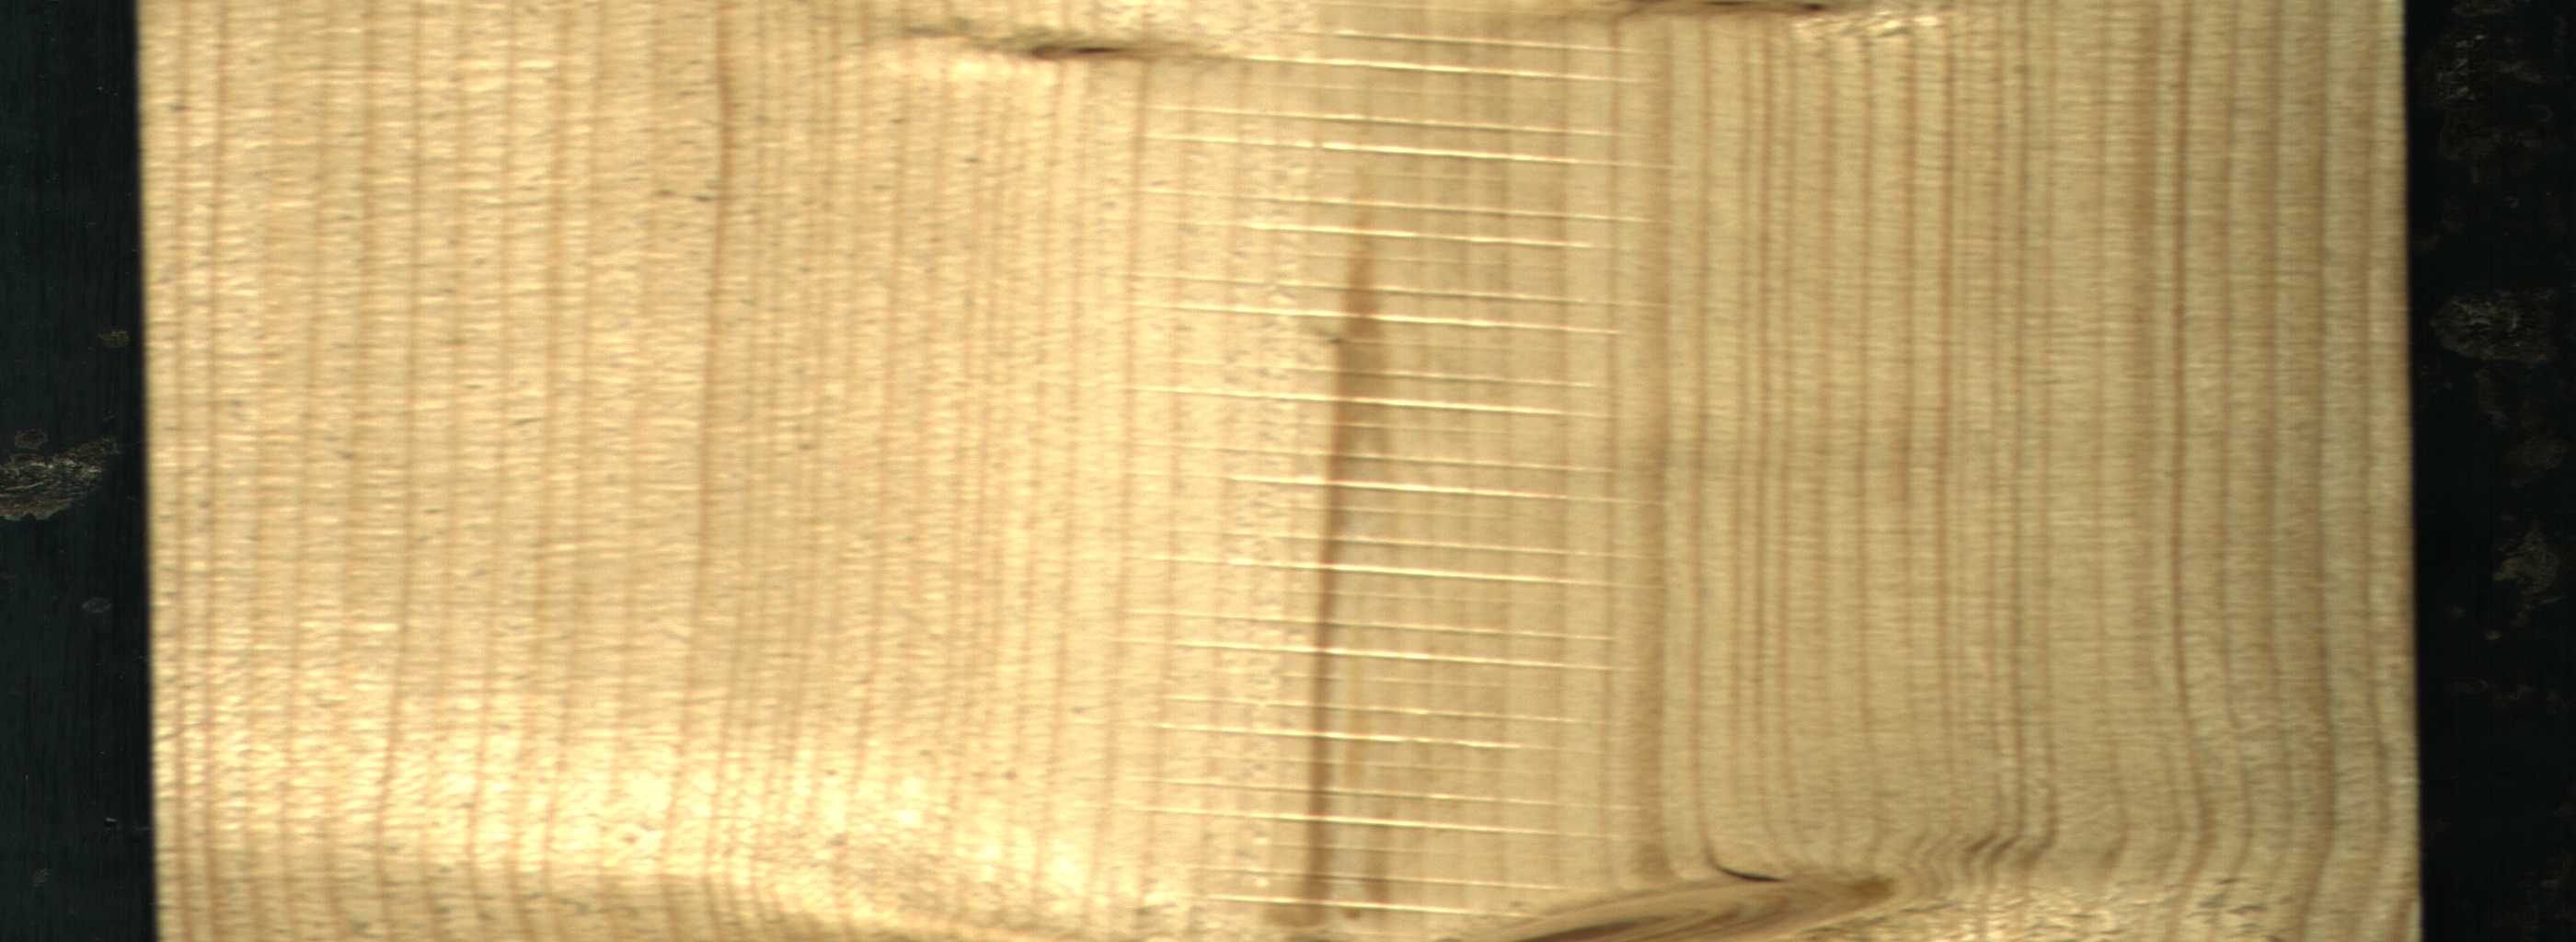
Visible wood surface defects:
Live_Knot
Live_Knot
Live_Knot